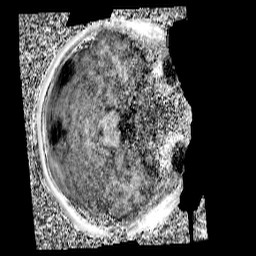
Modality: UNIT1
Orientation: axial
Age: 9
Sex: male
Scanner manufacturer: siemens
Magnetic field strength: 3 T
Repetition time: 4 s
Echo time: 0.00299 s